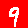
Digit: 9